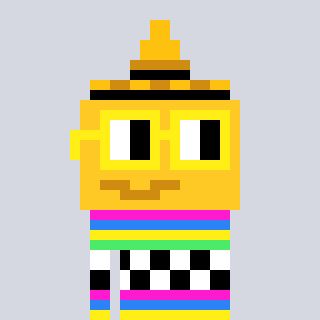
a pixel art character with square yellow glasses, a mustard-shaped head and a bege-colored body on a cool background